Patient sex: F
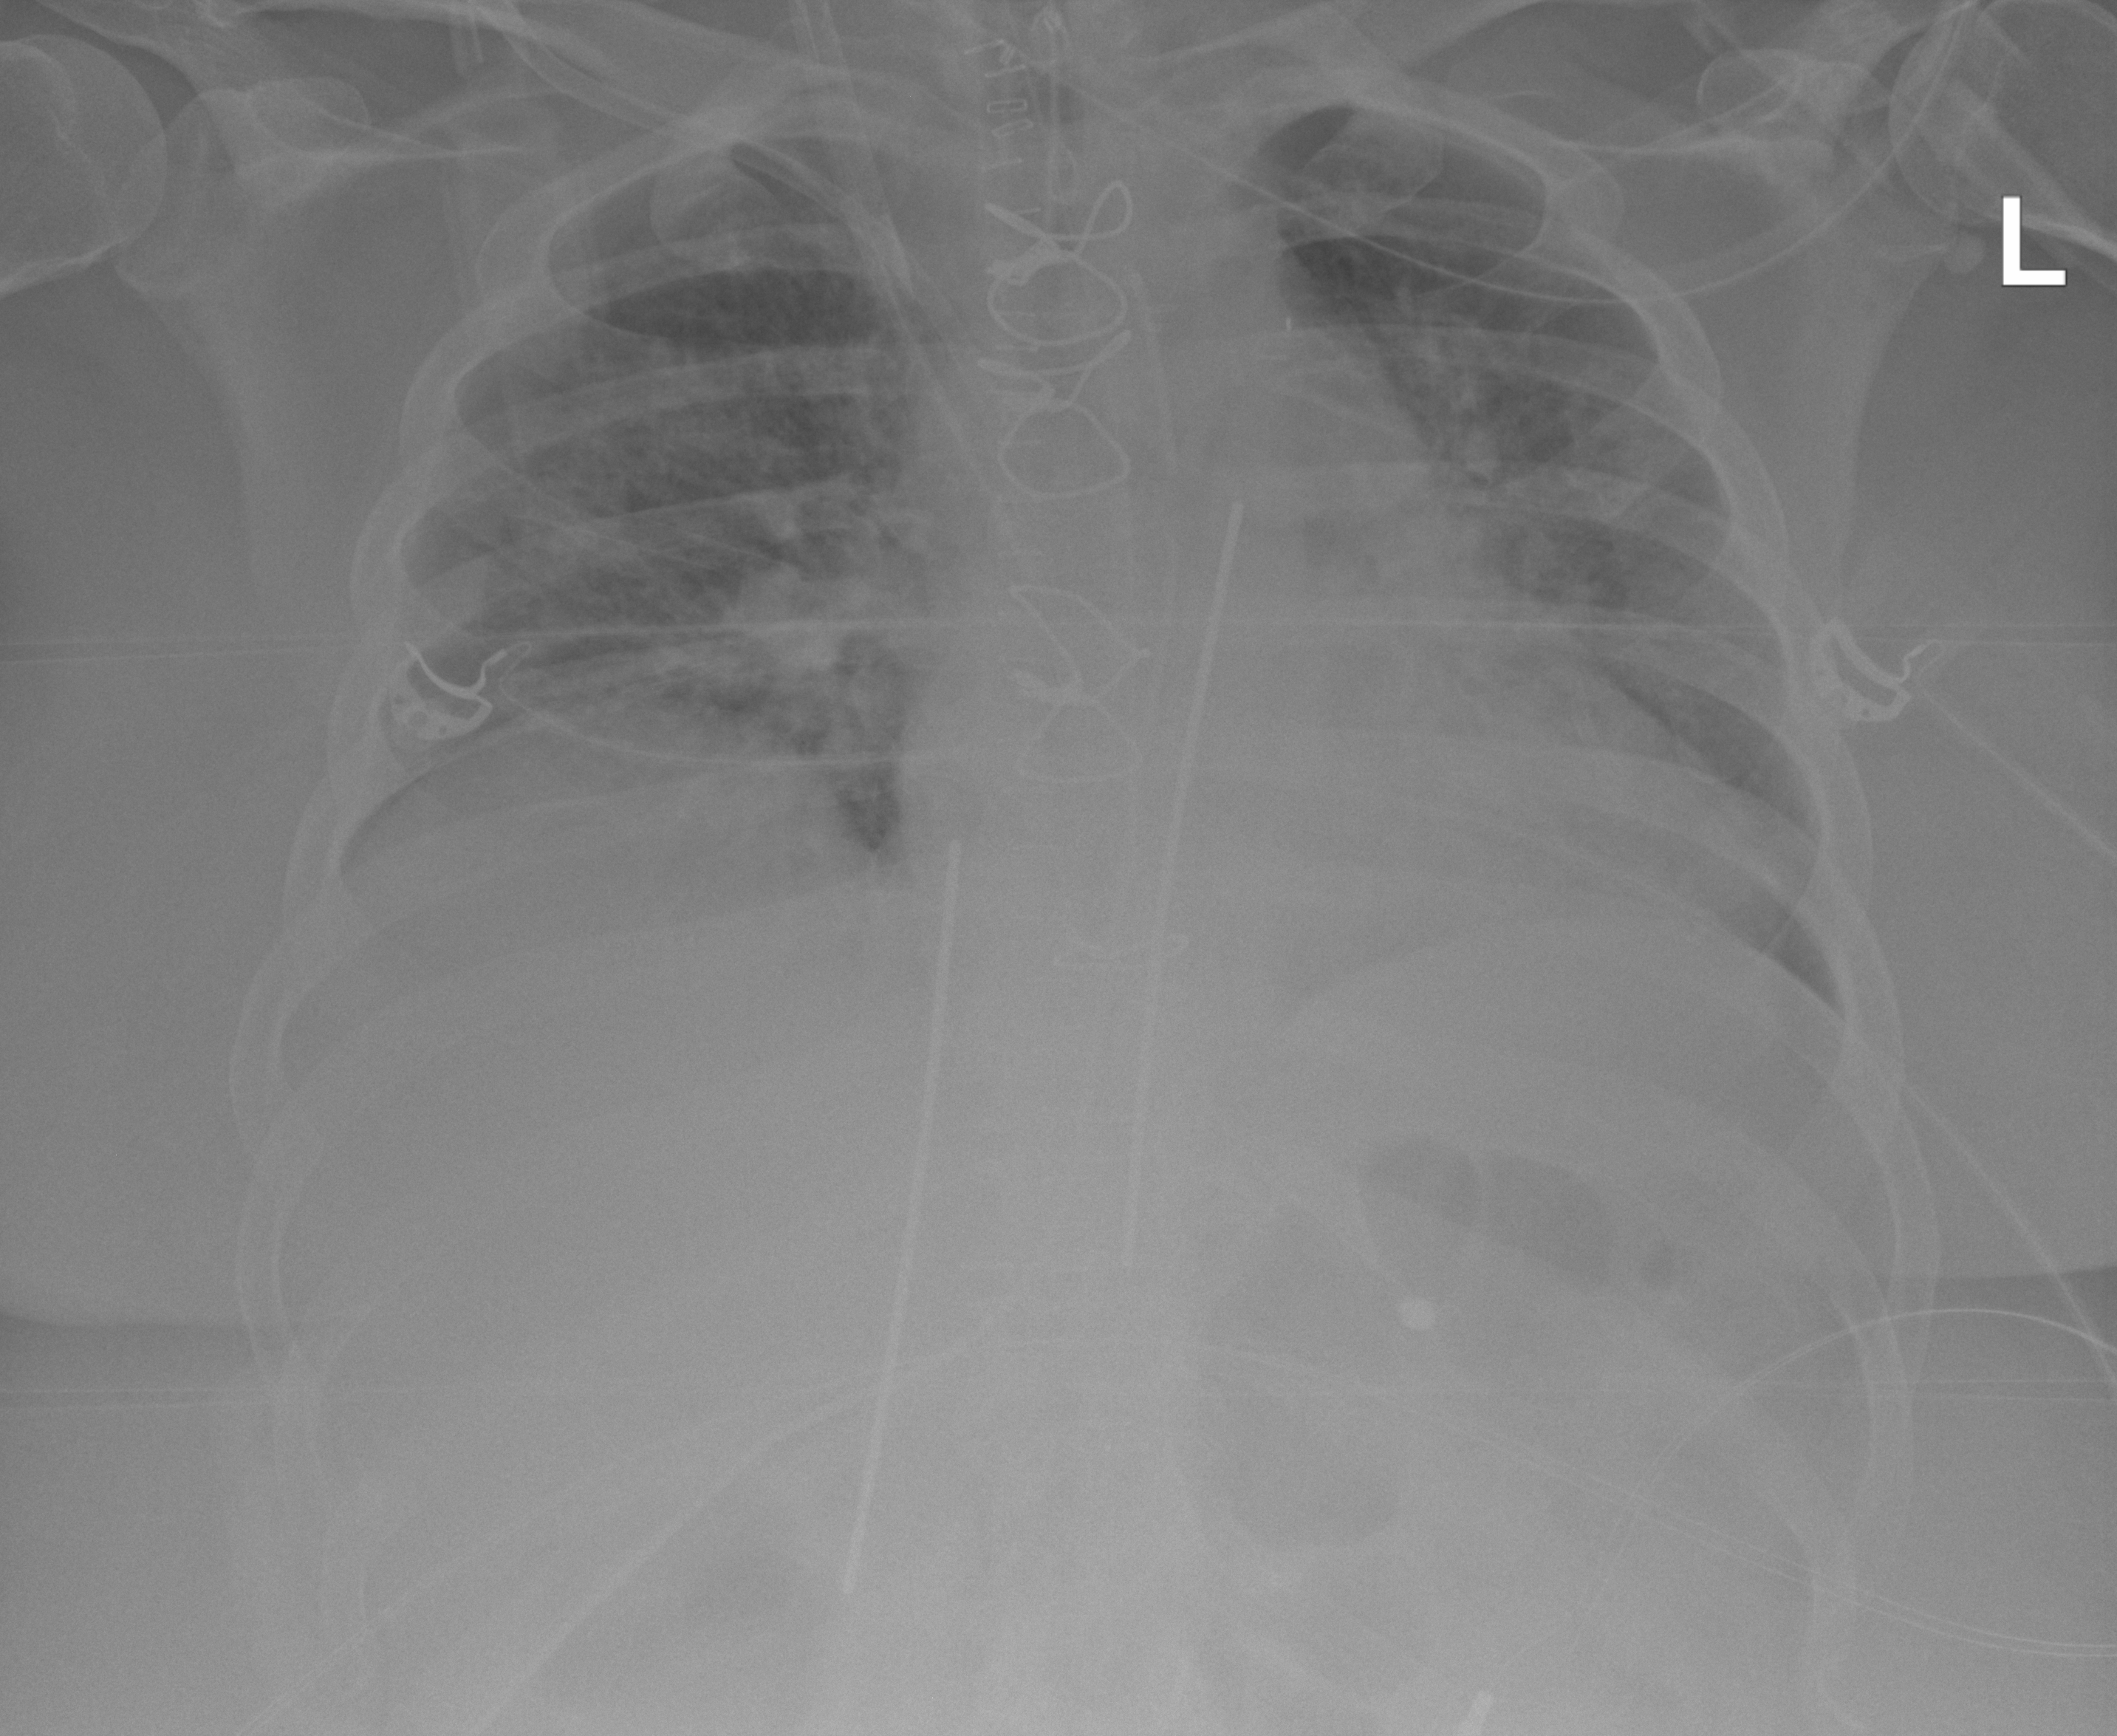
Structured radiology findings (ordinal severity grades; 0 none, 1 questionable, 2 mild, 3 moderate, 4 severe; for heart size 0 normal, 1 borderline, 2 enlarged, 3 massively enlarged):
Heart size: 2
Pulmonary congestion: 2
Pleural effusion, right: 0
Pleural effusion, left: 2
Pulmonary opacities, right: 2
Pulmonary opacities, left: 1
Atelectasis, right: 2
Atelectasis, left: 1